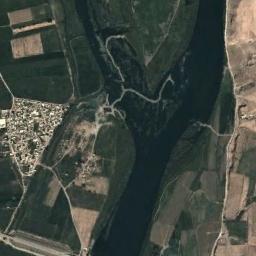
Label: river